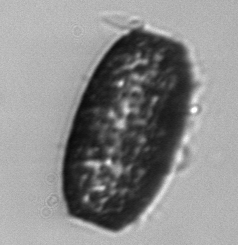
Label: Thalassiosira